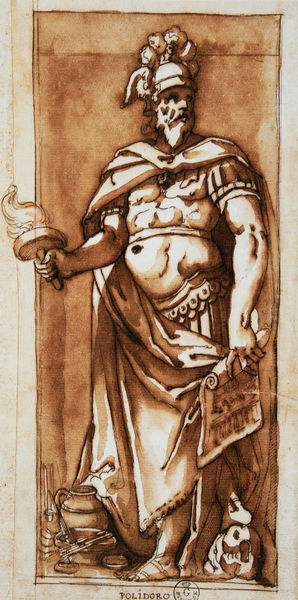
Titel: Porträt von Polidoro
Künstler: Federico Zuccari
Standort: Florenz
Institution: Gabinetto Disegni e Stampe degli Uffizi
Schlagwörter: feuer, flügel, gott, hand, mann, schatten, umhang, weiß, aquarell, braun, brust, finger, hell, licht, zeichnung, blick, gürtel, tuch, hochformat, rock, bart, arm, arme, falten, halten, mensch, rahmen, stehen, steine, vollbart, hände, busch, boden, figur, gewand, kostüm, mantel, standfigur, stoff, saum, blatt, borte, amphore, henkel, krug, statue, vase, federbusch, taille, bein, schrift, papier, ecke, lehrer, grafik, graphik, türe, rand, sepia, krieg, dick, muskeln, mimik, vasen, nabel, sandalen, bauch, bauchnabel, leuchten, fett, laviert, tusche, gefäß, panzer, antike, flamme, philosoph, fuss, groß, titel, zeitung, faust, fäuste, aqua tinta, stempel, gestik, helm, herrscher, entwurf, rüstung, rom, rolle, pergament, römer, sandale, brustpanzer, harnisch, hüfte, antik, zeus, toga, griechenland, rötlich, schriftrolle, fresko, hermes, helmbusch, flügelhelm, mars, grieche, fackel, grafiik, lavierung, schließe, speck, römisch, muskulatur, cäsar, tehen, papyrus, höhung, nischenfigur, prometheus, eingrenzung, lavur, manns, schwwarz, rüstun, küraß, centurio, germanisch, speckgürtel, bodden, farstellung, kolloss, lederkoller, rötteln, vikinger, zeis, 15. jahrhundert, 1500, vir, polidor, ientwurf, wickinger, polidoros, tinta